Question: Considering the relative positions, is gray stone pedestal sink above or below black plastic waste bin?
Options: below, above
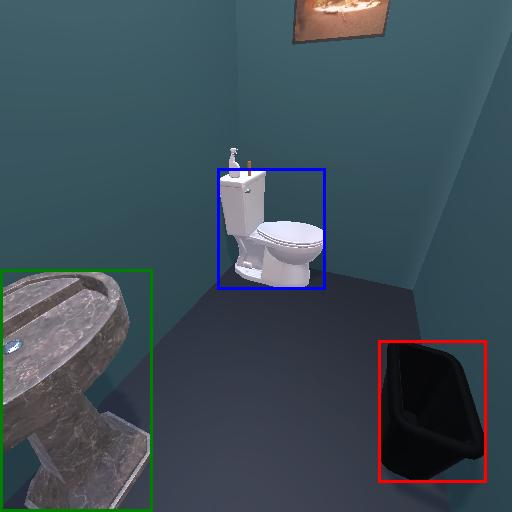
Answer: below